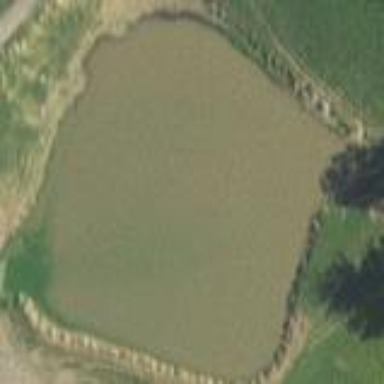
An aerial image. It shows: Pond with natural water.